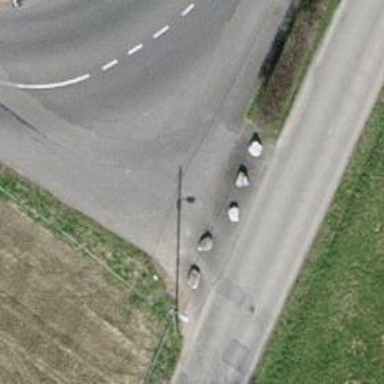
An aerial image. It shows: Block barrier.